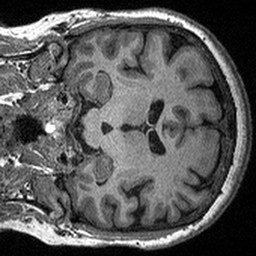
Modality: T1w
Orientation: coronal
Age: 64
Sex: female
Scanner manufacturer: siemens
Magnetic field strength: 3 T
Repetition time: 2.3 s
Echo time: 0.00298 s